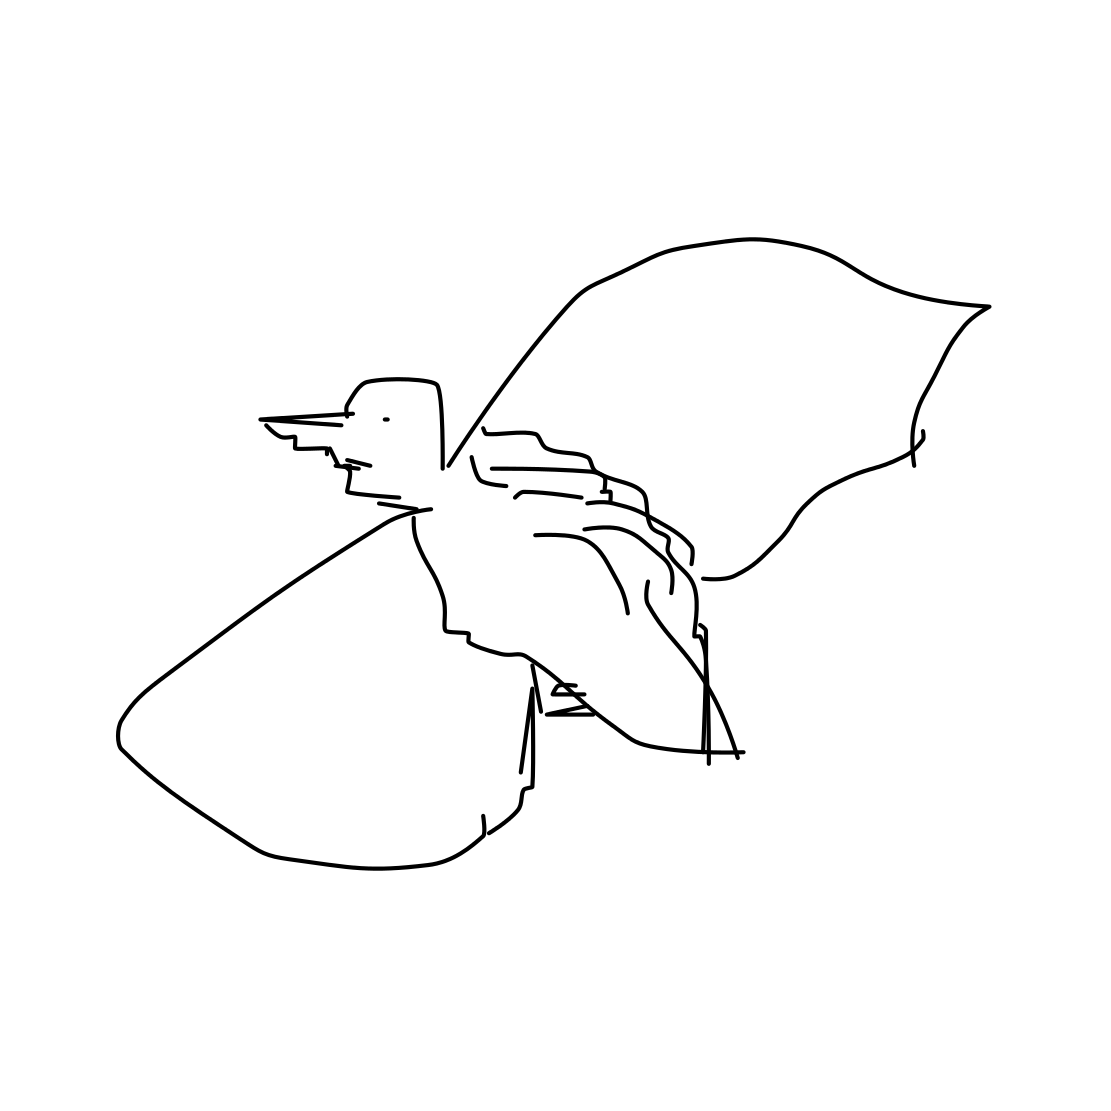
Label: flying bird